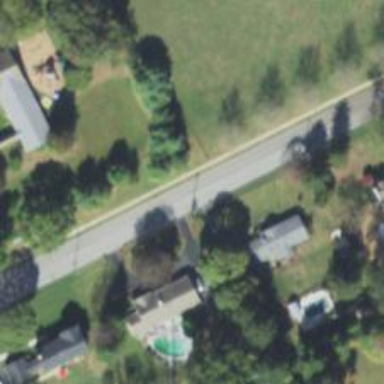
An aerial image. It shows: Residential road with sidewalk on the left side.